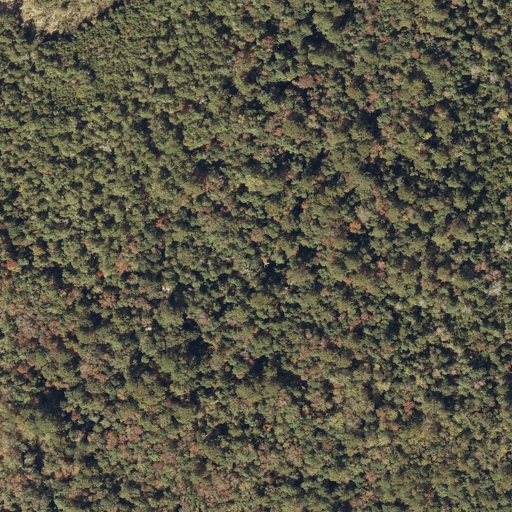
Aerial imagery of valley in Alabama named Black Gum Head containing woody wetlands, evergreen forest, and mixed forest